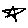
Label: star